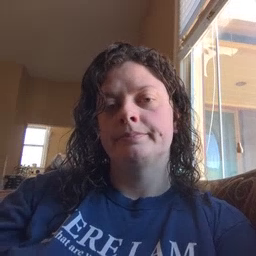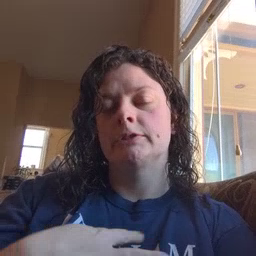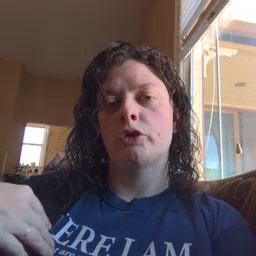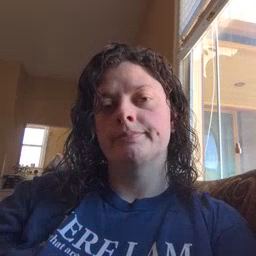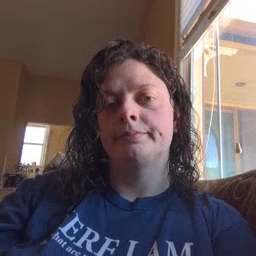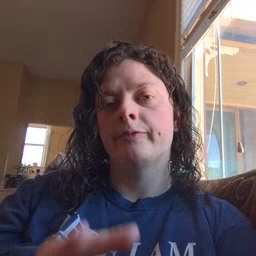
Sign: zebra